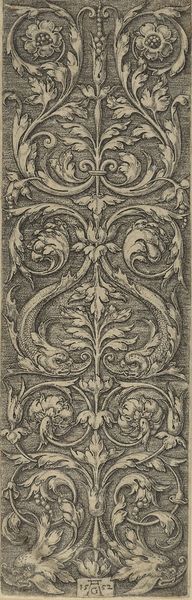
Titel: Kandelabergroteske
Künstler: Heinrich Aldegrever
Standort: Hamburg
Institution: Museum für Kunst und Gewerbe Hamburg
Schlagwörter: blumen, zeichnung, pflanzen, renaissance, delphin, ranken, papier, grafik, graphik, vegetation, fotografie, photographie, druckgraphik, druckgrafik, stich, dürer, kupferstich, kandelaber, groteske, akanthus, rankenwerk, rankenornament, gerippt, reproduktionen, acanthus, 1552, druckerzeugnisse, ornamentstich, vorlageblätter, akanthusornament